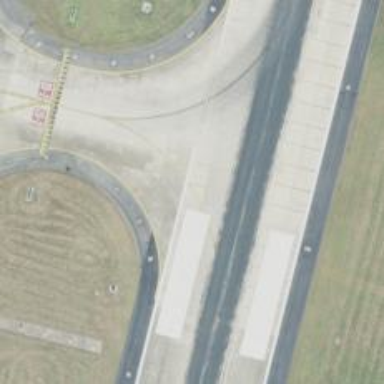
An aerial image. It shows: Image of taxiway at airport.